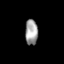
Tissue: skin
Cell type: Fibroblasts
Senescence score: 0.8496
Nuclear area (px): 319
Mean DAPI intensity: 159.31